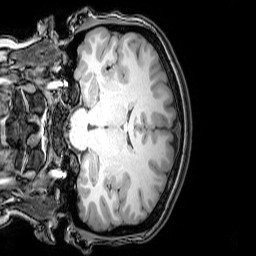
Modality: T1w
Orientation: coronal
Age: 22
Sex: female
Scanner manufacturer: philips
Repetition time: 0.008185 s
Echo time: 0.00376 s